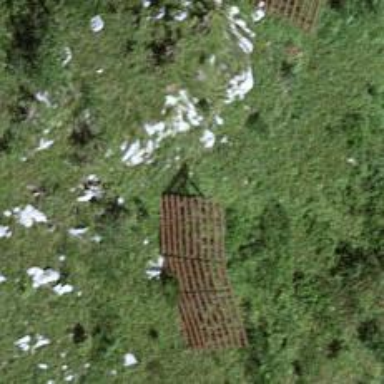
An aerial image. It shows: Structure designed as avalanche protection.